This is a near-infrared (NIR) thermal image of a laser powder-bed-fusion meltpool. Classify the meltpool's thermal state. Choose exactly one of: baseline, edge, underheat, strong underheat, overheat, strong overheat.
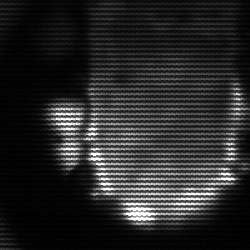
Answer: baseline